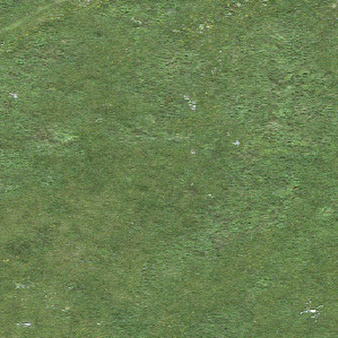
Label: other